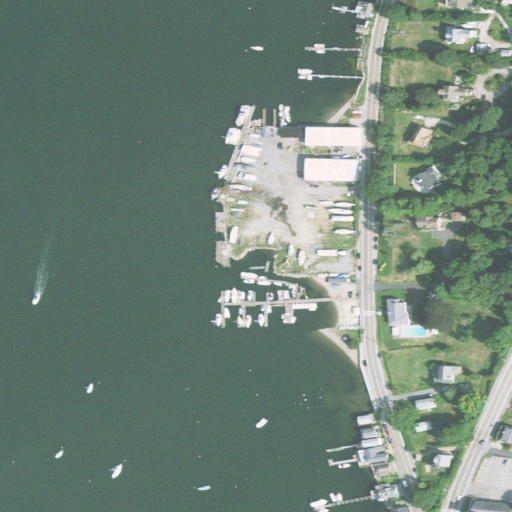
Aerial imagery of cape in Rhode Island named Anthony Point containing open water, high intensity development, medium intensity development, low intensity development, and open development